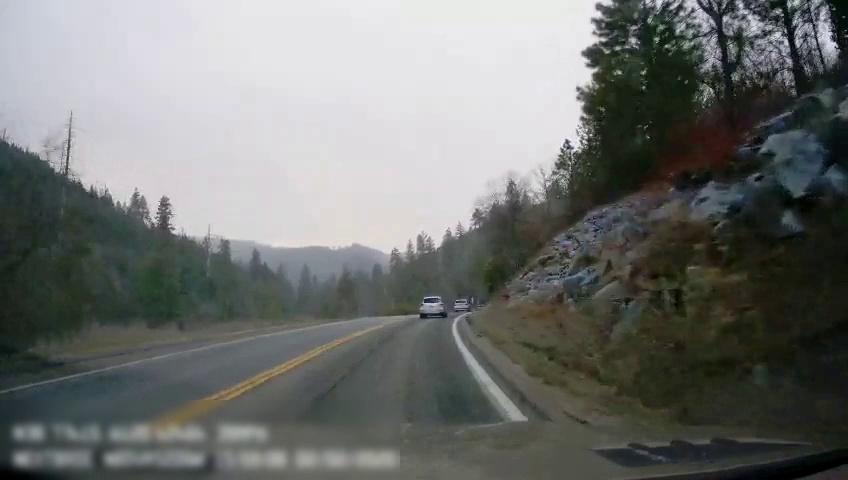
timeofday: Day
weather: Cloudy
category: Drivable Space
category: Vehicles | SUV
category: Vehicles | SUV
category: Lanes | Alternate Lane
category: Lanes | Current Lane
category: Lanes | Opposite Lane
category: Lanes | Opposite Lane